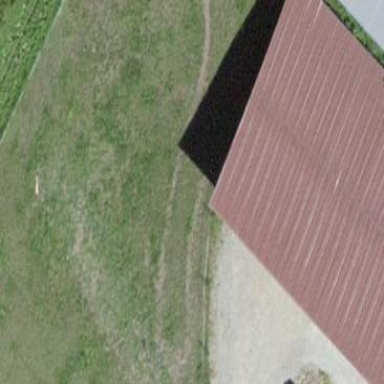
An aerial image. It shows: Shed building.